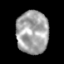
Tissue: skin
Cell type: Epithelial cells
Senescence score: 0.2323
Nuclear area (px): 1353
Mean DAPI intensity: 163.344